Question: Some details around what I'm using:
'''
Jupyter Notebook (v. 5.4)
matplotlib (v. 2.1.2)
Python (v. 3.6.4)
'''
The specific question: I am trying to create a multi-line graph for PKa Data (y-axis) over the Nominal_Timepoint (x-axis) by unique ID (from ID column). In a perfect world, there will be two lines on the graph (one for each unique ID in the ID column) and the x-axis would be ordered by Nominal_Timepoint.
Here's what I have so far in terms of code:
'''
import matplotlib.pyplot as plt
import pandas as pd
%matplotlib inline
pkc = pd.read_excel("NAME OF FILE.xlsx", usecols = [1,2,3,4,7,8])
pkc['PKa Data']=pkc['PKa Data'].apply(pd.to_numeric, errors='coerce')
pkc['PKb Data']=pkc['PKb Data'].apply(pd.to_numeric, errors='coerce')
pkc
ID Cohort Day Nominal_Timepoint PKa_Data PKb_Data
101002 1 Cycle 1 Day 1 Pre-Dose NaN NaN
101002 1 Cycle 1 Day 1 30-Minutes 9.190 NaN
101002 1 Cycle 1 Day 1 1 hr 15.200 NaN
101002 1 Cycle 2 Day 1 Pre-Dose 52.400 0.666
101002 1 Cycle 2 Day 1 30-Minutes 30.200 0.582
101002 1 Cycle 2 Day 1 1 hr 76.900 0.869
202001 2 Cycle 1 Day 1 Pre-Dose NaN NaN
202001 2 Cycle 1 Day 1 30-Minutes 0.941 NaN
202001 2 Cycle 1 Day 1 1 hr 8.340 NaN
202001 2 Cycle 2 Day 1 Pre-Dose 112.000 1.750
202001 2 Cycle 2 Day 1 30-Minutes 103.000 1.730
202001 2 Cycle 2 Day 1 1 hr 97.400 1.570
plt.plot(pkc['Nominal_Timepoint'], pkc['PKa_Data'])
'''
Currently, the graph looks like this:
.
You can see in the picture that the x-axis is not ordered right and there should only be two lines on the graph given there are only two unique IDs in the ID column. I've explored a bunch of online matplotlib tutorials and I can't seem to get this to work. Any other help would be much appreciated. I had this question earlier, but it was put on hold (though i'm not sure why, but I did modify this question to try and be a bit more clear). Crediting where credit is due, the plt.plot code above was provided by Goyo and that at least got me the picture attached above.
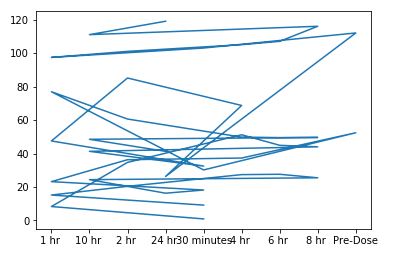
Answer: You need to sort out your time points. At the moment, you can see what happened: 'plot' is to interpolate data points along your given range of "1 hr", "30-Minutes", and "Pre-Dose", with no reference whatsoever to cycle or day.
Use the timedata type to construct another column that gives a numeric-cognate type that 'plot' can use. Make sure that the first value is for cycle 1, pre-dose; then cycle 1, 30 minutes; and so on. You need six distinct values in order. Use that as your x-axis values.
Your current code implies hours, minutes, and text, so 'plot' is having problems reading your mind.
Is that enough of a hint to get you moving?